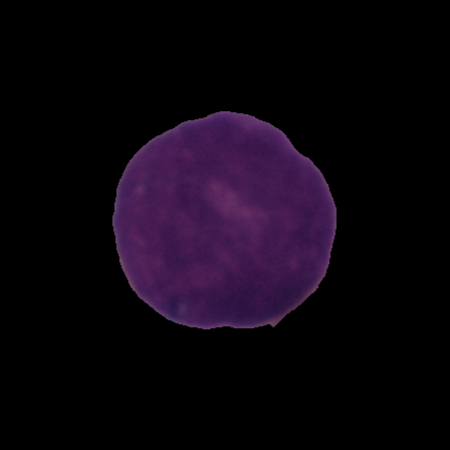
Label: cancer